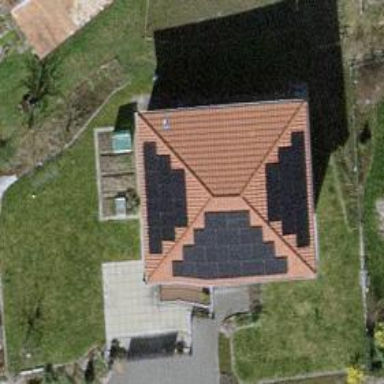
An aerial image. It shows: Solar power generator utilizing photovoltaic technology with solar photovoltaic panels.